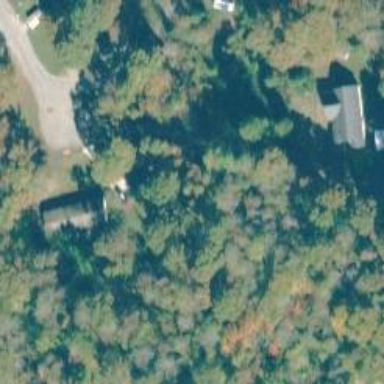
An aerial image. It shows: Driveway.